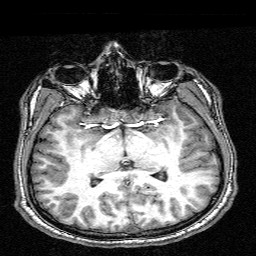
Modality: T1w
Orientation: coronal
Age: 20
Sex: male